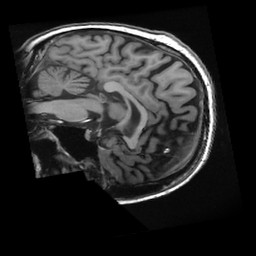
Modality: T1w
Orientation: sagittal
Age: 48
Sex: female
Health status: healthy
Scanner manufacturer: ge
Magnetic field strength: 3 T
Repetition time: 0.00834 s
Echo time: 0.003104 s